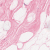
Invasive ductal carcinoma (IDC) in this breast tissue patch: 0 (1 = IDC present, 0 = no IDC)